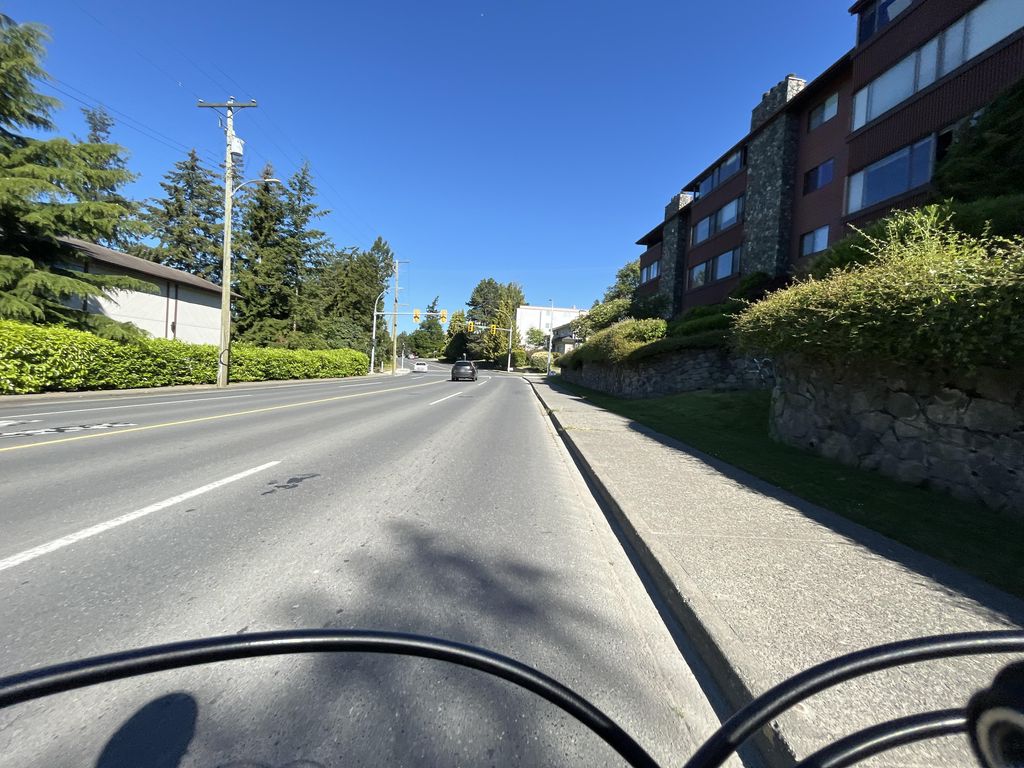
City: victoria